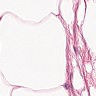
Metastatic tissue present: no